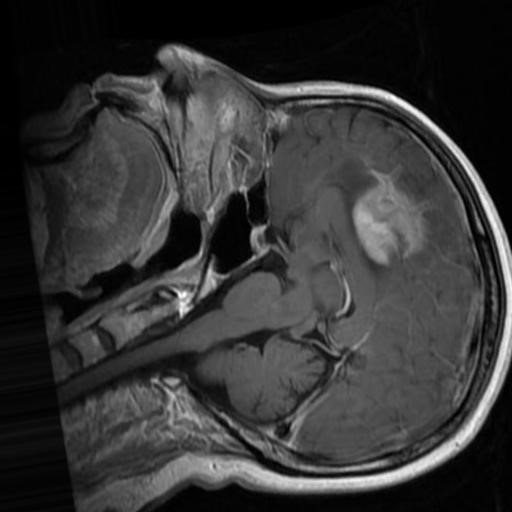
Label: brain_menin